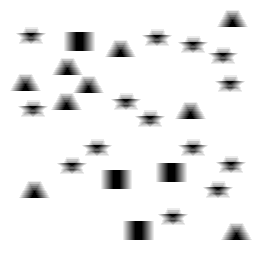
Squares: 4
Triangles: 9
Stars: 14
Total shapes: 27